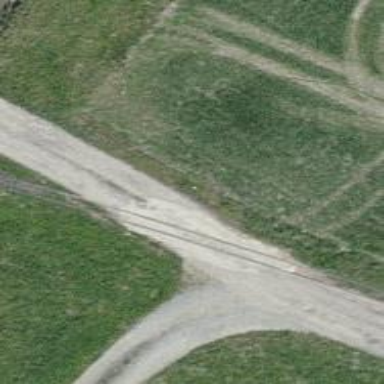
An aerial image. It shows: Railway level crossing.